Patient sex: F
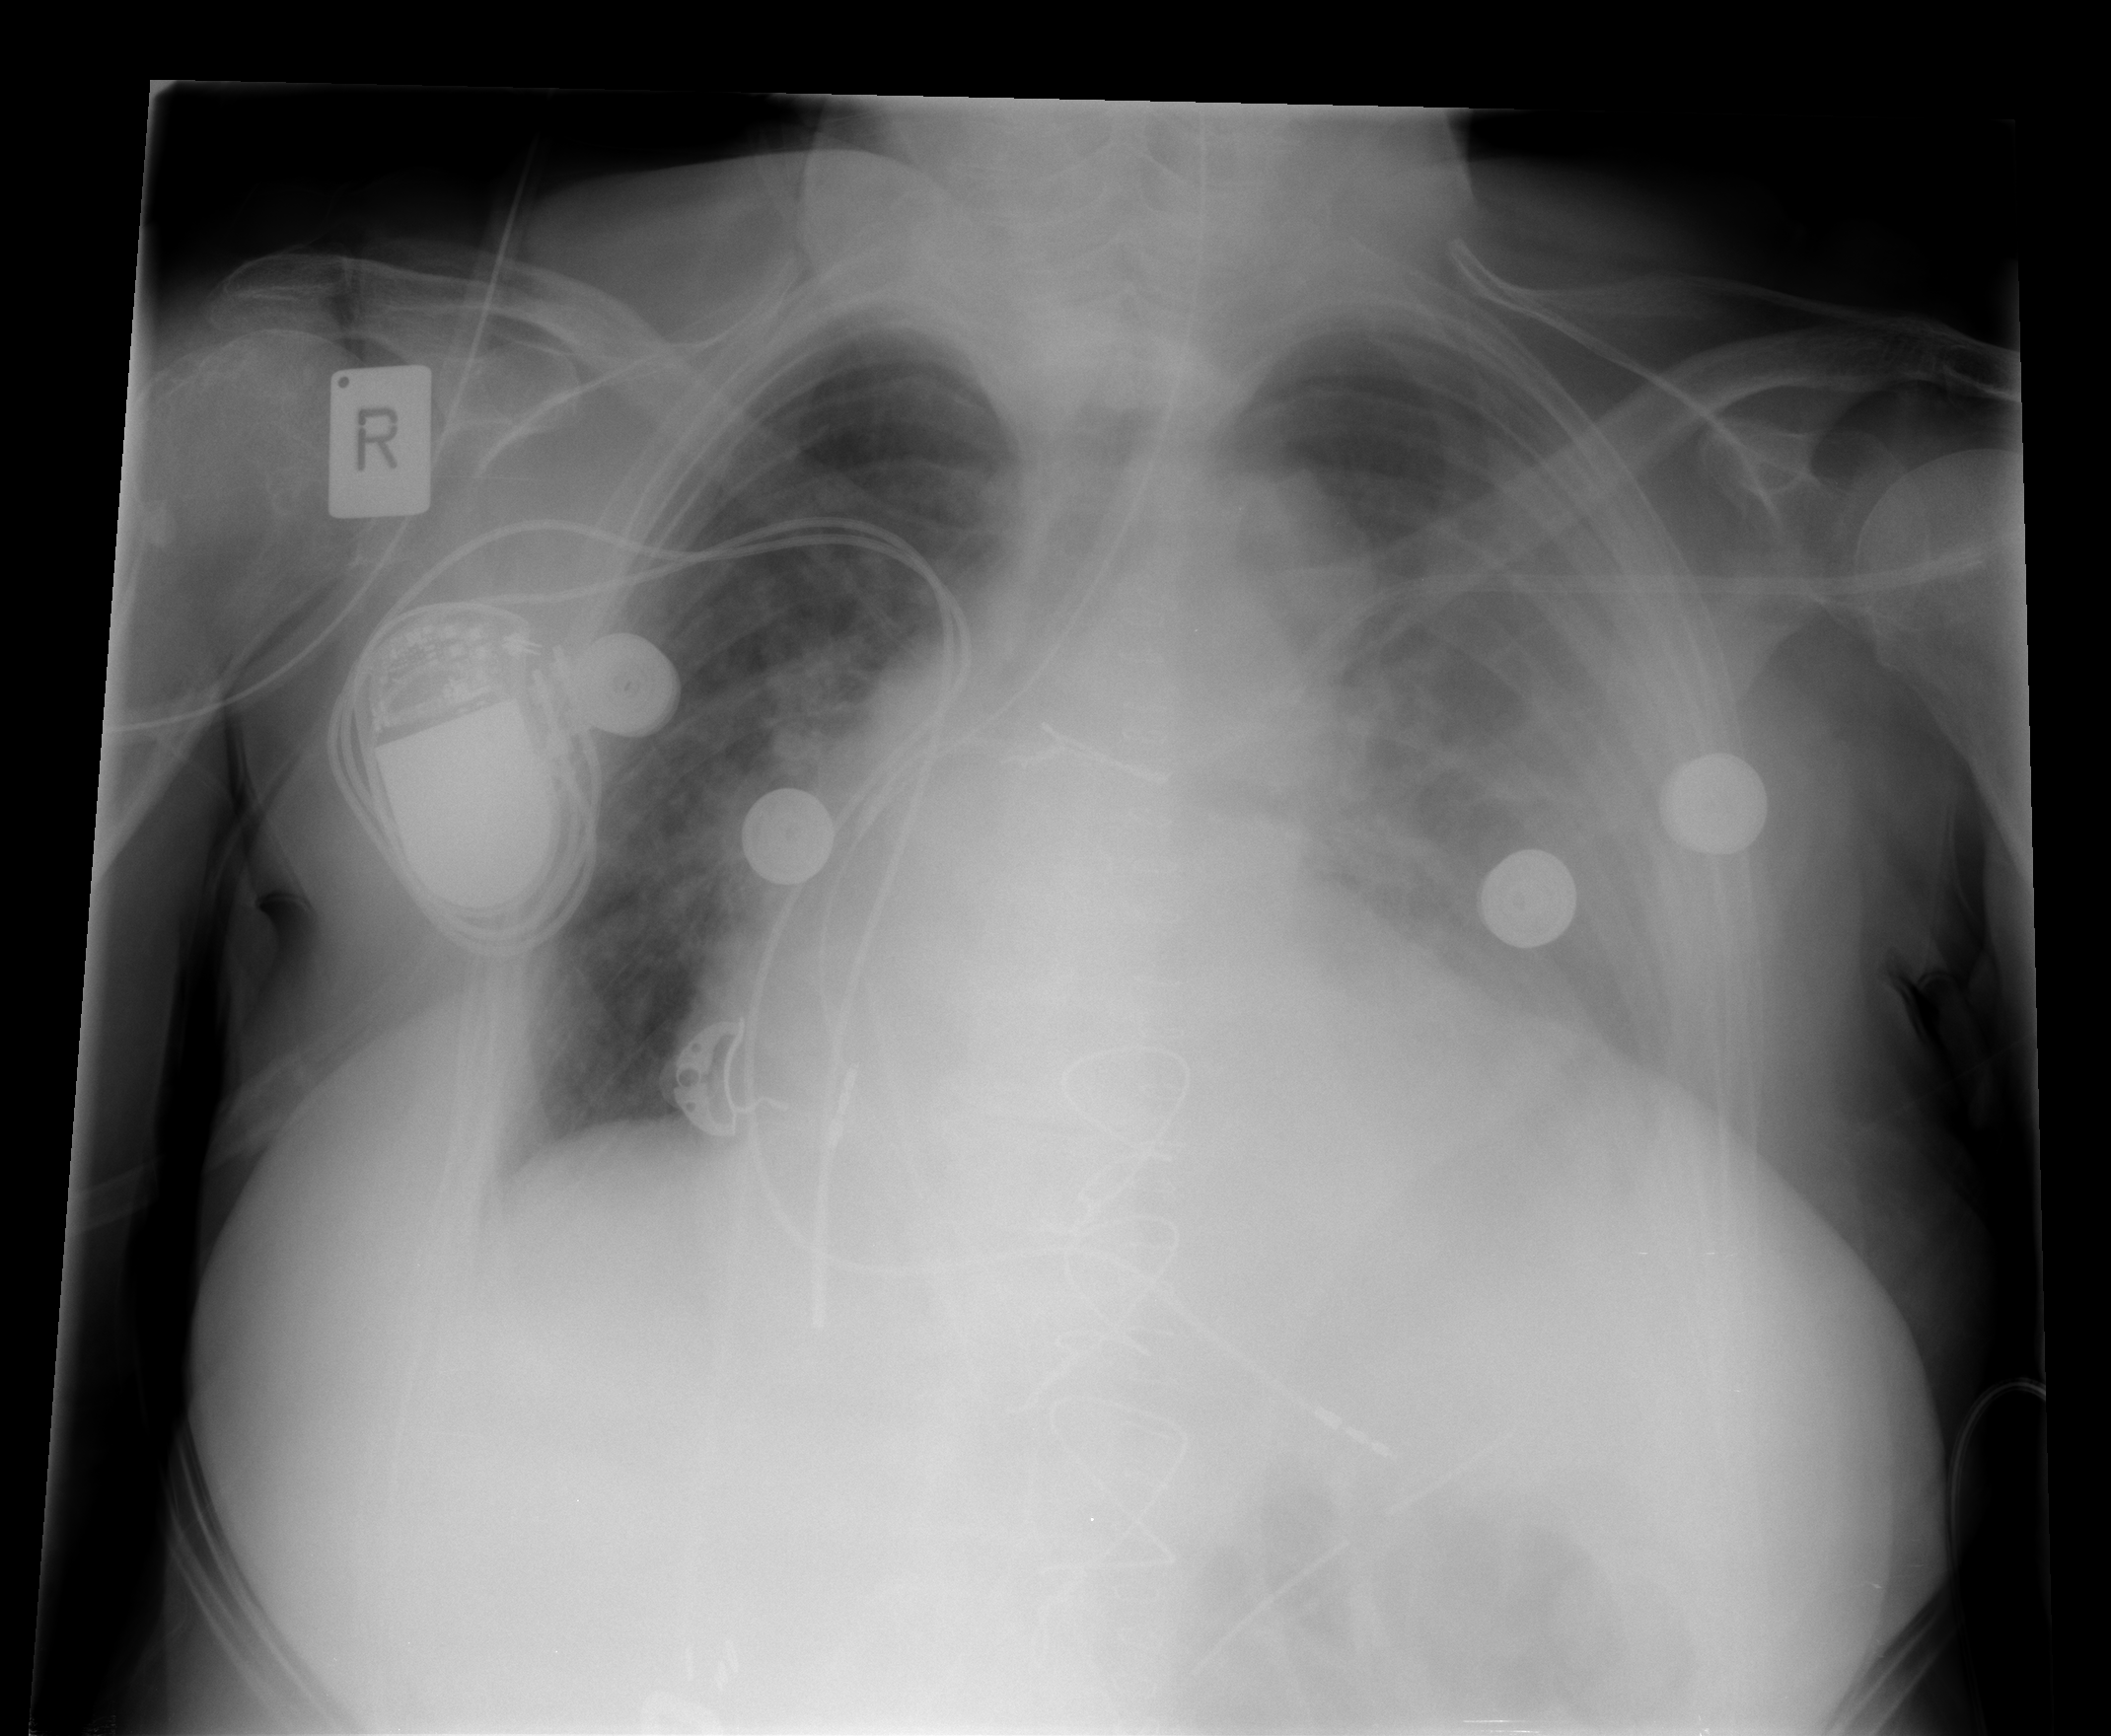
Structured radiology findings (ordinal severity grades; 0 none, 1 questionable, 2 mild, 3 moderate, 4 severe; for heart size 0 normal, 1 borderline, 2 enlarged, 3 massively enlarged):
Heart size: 3
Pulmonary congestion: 2
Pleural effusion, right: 0
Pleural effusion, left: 1
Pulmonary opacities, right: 2
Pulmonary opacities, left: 2
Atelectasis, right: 2
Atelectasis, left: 3